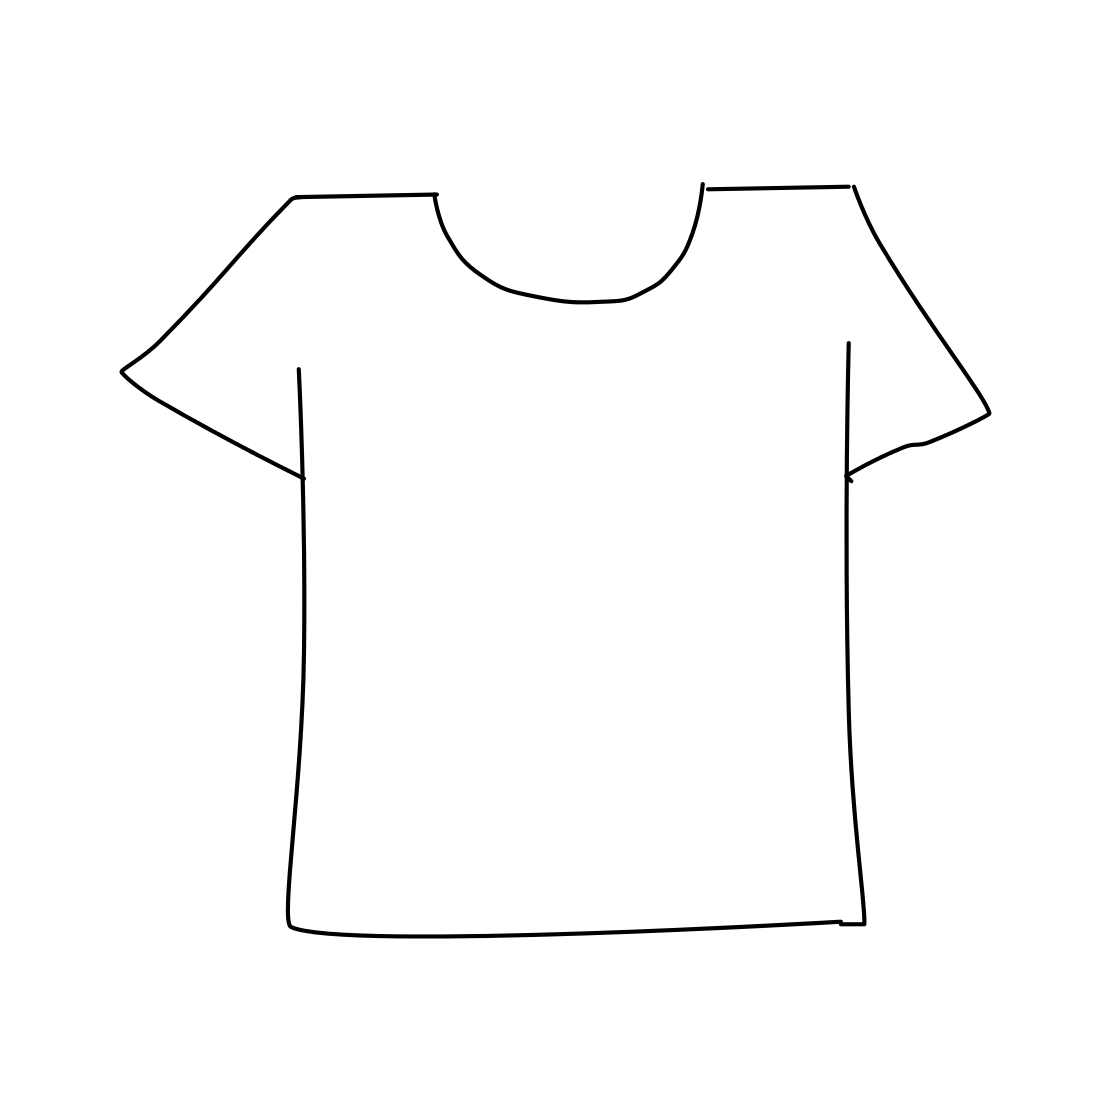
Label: t-shirt